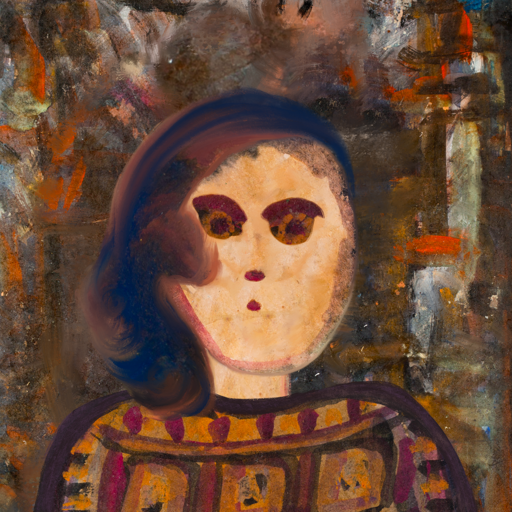
Background: GypsyQueen, Head And Neck Front: Childish, Face Front: Doll, Bust: Doll, Hair Front: Mother_And_Son_Son, Head Accessory: Blank, Second Necklace: Blank, Necklace: Blank, Baby: Blank